Question: DelphiXe; Xp,Vista,Win7,WSrv2008R2;

0.DEP(Data Execution Prevention) CPU supported
'''
Function isCpuDEP:bool;
begin
Result:=... //???
end;
'''
1.How to define, DEP is ON in system?
'''
Function isEnableDEP:bool; // Win Xp comparable
begin
Result:=false;if isCpuDEP=false then exit;
Result:=... //???
end;
'''
2.To define, that if DEP it is enabled, and also enabled for ALL programs and services?
'''
Function isEnableDEPForAllProgram:bool;
begin
Result:=false;if isEnableDEP=false then exit;
Result:=... //???
end;
'''
3.Get DEP program list?
'''
Function GetDEPProgramList:TStringList;
begin
Result:=nil;if isEnableDEPForAllProgram=false then exit;
Result:=Tstringlist.Create;
Result:=... //???
end;
'''
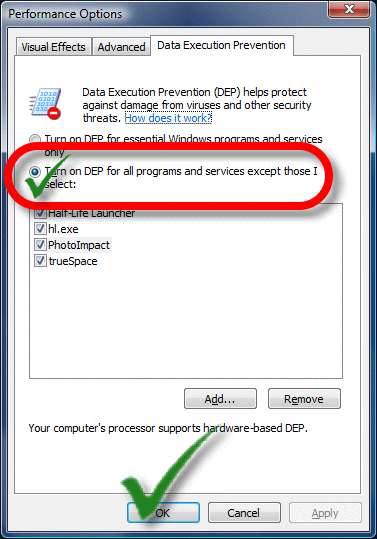
Answer: The below uses <URL>:
'''
type
TGetProcessDEPPolicy =
function(Process: THandle; out Flags: DWORD; out Permanent: Bool): Bool; stdcall;
const
PROCESS_DEP_ENABLE = $<PHONE>;
PROCESS_DEP_DISABLE_ATL_THUNK_EMULATION = $<PHONE>;
procedure TForm1.Button1Click(Sender: TObject);
var
GetProcessDEPPolicy: TGetProcessDEPPolicy;
DEPFlags: DWORD;
IsPermanent: Bool;
begin
@GetProcessDEPPolicy :=
GetProcAddress(GetModuleHandle(kernel32), 'GetProcessDEPPolicy');
if Assigned(GetProcessDEPPolicy) then begin
if GetProcessDEPPolicy(GetCurrentProcess, DEPFlags, IsPermanent) then begin
if (DEPFlags and PROCESS_DEP_ENABLE) = PROCESS_DEP_ENABLE then
ShowMessage('DEP enabled')
else
ShowMessage('DEP disabled');
end else
raise EOSError.Create(SysErrorMessage(GetLastError));
end else
raise EOSError.Create('Unsupported OS');
end;
'''
For point (2), you can use <URL> in a similar fashion.
For point (3), you can enumerate processes and find out the ones running with DEP.